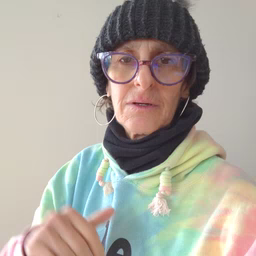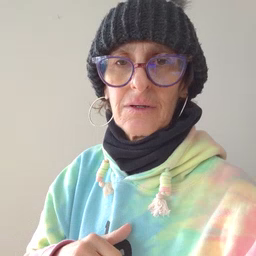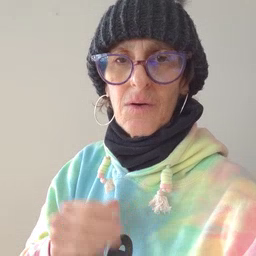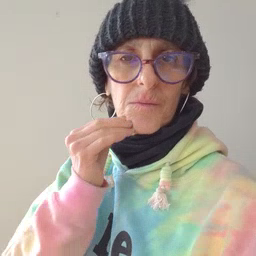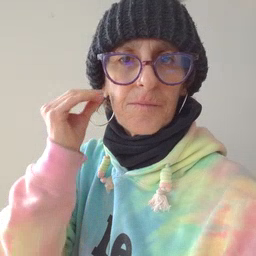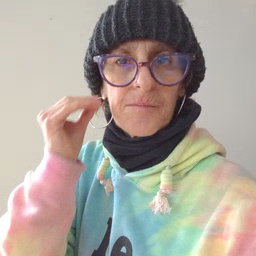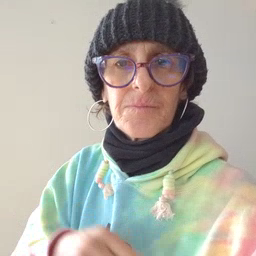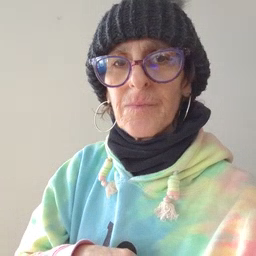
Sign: home